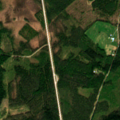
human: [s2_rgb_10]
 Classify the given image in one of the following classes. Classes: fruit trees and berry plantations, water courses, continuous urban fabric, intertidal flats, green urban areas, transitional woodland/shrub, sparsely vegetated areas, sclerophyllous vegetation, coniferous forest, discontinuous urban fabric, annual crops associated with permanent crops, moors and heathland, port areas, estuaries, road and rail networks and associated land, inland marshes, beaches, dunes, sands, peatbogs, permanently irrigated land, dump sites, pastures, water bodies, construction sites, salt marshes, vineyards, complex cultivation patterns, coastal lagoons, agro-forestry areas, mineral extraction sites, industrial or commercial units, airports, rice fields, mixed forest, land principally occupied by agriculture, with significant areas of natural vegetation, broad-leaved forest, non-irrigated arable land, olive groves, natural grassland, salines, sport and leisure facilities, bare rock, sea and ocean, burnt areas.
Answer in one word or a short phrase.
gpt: coniferous forest, mixed forest, transitional woodland/shrub